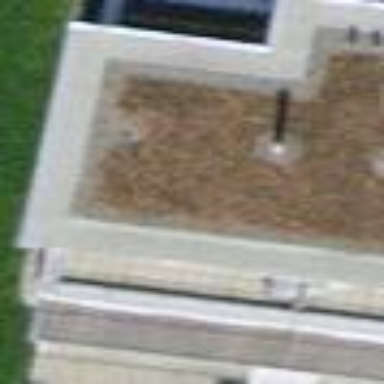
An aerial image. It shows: Building with flat roof.